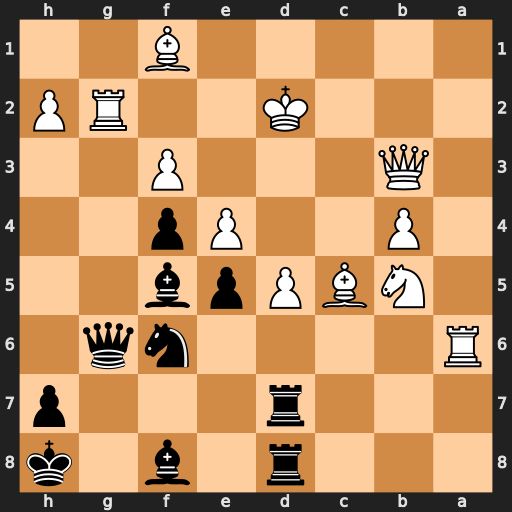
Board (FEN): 3r1b1k/3r3p/R4nq1/1NBPpb2/1P2Pp2/1Q3P2/3K2RP/5B2
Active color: b
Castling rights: -
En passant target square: -
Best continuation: Nxe4+ fxe4 Qxa6